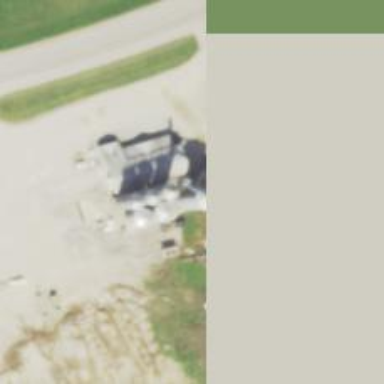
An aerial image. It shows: Silo.